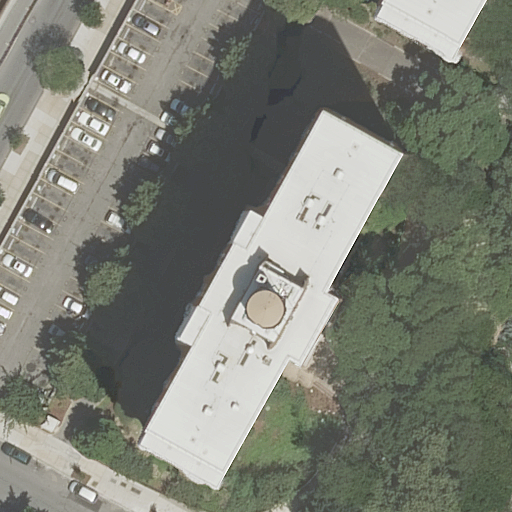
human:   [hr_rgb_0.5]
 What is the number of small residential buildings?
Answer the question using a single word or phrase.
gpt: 0

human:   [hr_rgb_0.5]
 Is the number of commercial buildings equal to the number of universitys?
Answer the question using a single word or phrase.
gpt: no

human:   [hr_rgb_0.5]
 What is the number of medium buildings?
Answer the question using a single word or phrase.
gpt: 0

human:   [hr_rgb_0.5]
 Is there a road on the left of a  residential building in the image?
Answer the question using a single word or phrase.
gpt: yes

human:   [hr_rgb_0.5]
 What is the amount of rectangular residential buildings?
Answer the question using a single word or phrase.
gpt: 1

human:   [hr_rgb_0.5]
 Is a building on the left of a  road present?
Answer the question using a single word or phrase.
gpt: no

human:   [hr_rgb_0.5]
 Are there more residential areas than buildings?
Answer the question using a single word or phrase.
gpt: no

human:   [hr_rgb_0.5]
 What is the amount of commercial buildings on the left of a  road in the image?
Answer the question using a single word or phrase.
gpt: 0

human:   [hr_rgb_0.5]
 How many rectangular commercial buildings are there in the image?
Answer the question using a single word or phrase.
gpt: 0

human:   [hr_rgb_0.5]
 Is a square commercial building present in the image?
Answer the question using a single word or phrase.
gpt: no

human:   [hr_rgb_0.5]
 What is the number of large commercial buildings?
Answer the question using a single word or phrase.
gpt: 0

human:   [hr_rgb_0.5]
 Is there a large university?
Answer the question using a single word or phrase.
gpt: no

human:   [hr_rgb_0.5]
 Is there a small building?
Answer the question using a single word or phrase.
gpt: no

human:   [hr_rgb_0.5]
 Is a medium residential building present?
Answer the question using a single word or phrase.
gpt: no

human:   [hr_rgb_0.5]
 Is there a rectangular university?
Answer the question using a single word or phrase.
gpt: yes

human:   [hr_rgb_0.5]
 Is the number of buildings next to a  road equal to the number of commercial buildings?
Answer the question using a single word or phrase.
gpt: no

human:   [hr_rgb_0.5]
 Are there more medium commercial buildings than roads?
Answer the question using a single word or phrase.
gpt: no

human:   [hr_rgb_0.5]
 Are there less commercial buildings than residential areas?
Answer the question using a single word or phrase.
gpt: yes

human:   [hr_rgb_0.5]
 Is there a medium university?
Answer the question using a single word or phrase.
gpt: no

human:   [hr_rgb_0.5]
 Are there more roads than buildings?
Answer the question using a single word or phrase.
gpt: no

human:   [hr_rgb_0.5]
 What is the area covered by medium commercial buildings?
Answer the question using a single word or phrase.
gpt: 0m2

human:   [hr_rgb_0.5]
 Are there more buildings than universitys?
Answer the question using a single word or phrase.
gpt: yes

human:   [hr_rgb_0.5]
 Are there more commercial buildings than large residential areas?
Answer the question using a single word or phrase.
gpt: no

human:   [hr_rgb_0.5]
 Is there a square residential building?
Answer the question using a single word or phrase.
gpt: no

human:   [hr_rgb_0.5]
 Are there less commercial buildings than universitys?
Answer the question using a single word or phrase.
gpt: yes

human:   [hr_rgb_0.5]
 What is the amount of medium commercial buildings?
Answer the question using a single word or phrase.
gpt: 0

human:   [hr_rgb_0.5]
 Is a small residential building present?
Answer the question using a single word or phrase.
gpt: no

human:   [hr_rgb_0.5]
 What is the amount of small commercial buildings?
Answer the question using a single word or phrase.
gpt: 0

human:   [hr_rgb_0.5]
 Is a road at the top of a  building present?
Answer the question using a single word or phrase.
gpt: yes

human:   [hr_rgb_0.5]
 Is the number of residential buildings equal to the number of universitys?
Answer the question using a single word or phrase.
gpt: no

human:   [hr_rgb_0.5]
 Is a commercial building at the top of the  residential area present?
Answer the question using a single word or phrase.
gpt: no

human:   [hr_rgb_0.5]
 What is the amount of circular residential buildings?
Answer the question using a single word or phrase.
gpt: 0

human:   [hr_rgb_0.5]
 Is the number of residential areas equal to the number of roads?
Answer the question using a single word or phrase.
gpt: no

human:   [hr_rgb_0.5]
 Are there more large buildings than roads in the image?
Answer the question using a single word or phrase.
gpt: no

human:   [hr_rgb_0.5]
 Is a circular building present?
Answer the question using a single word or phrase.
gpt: no

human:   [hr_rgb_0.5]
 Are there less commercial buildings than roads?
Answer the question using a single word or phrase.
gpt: yes